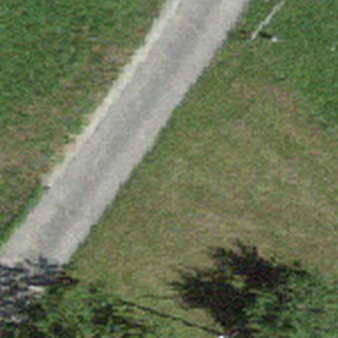
Label: other